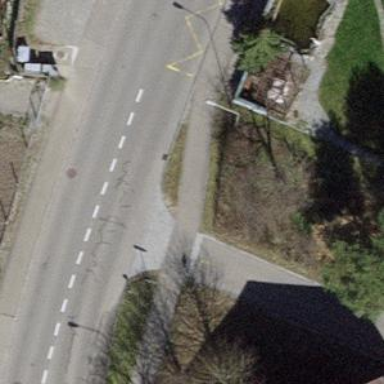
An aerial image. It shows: Unmarked crossing with traffic calming table on the road.